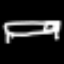
Label: bed